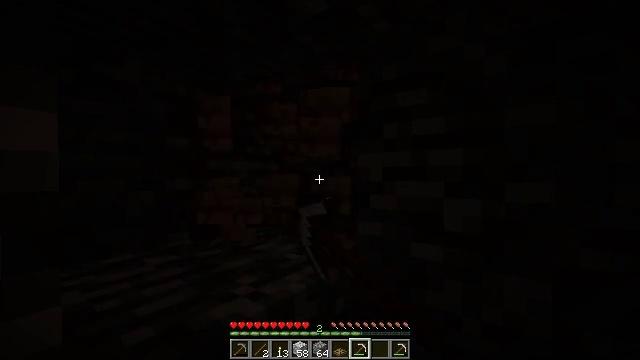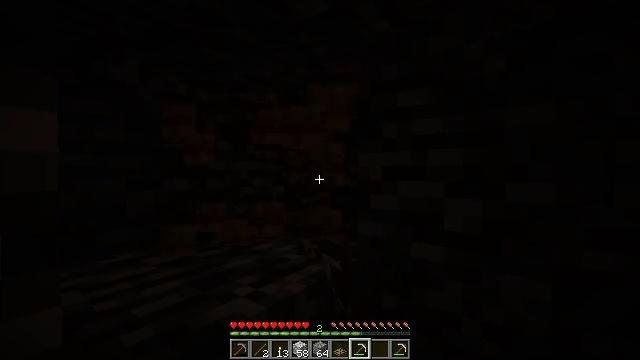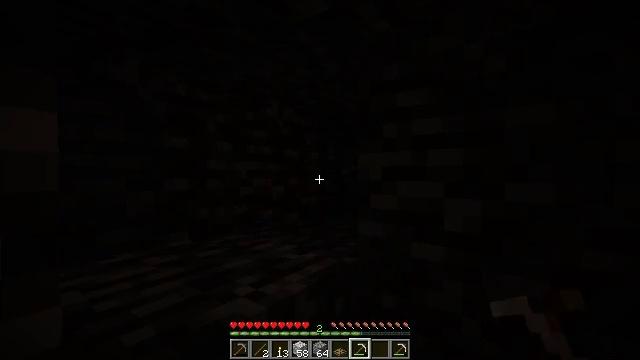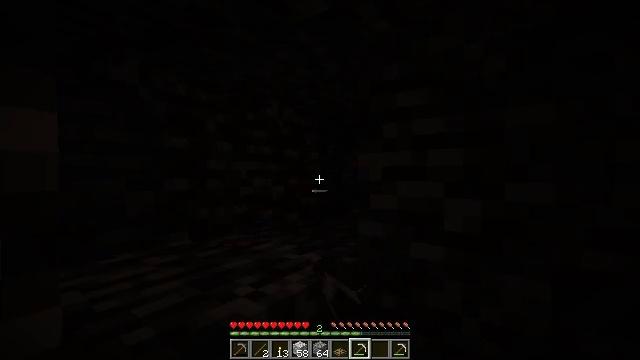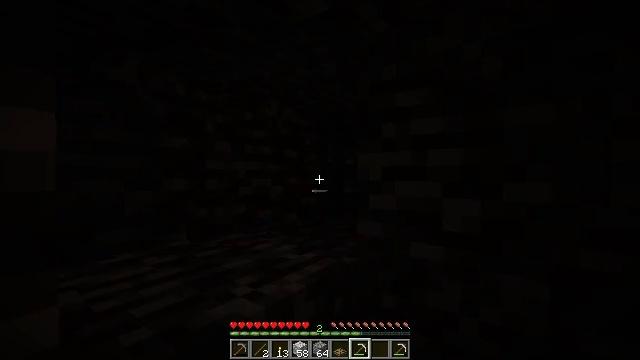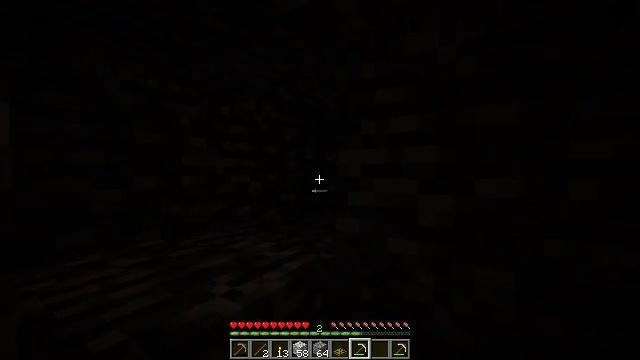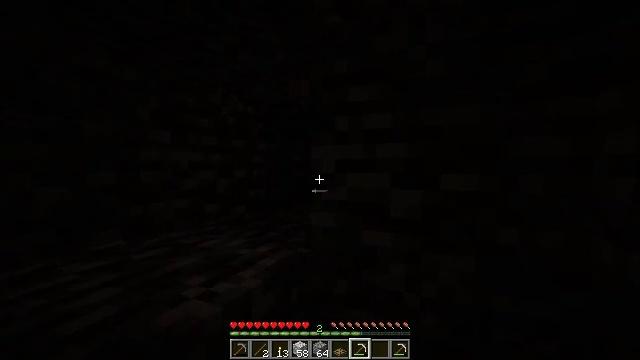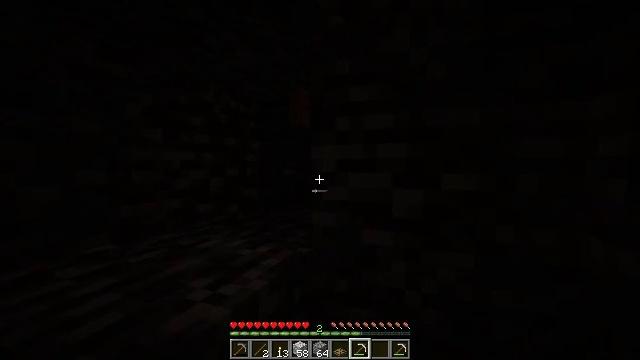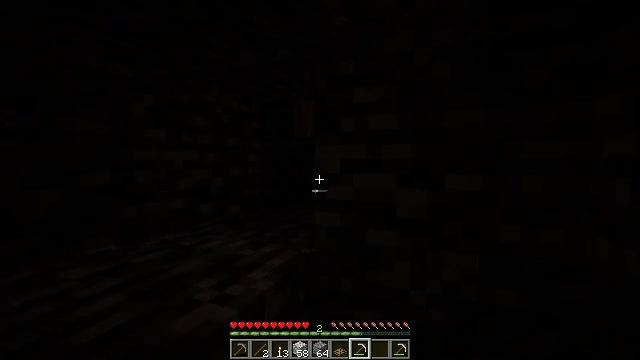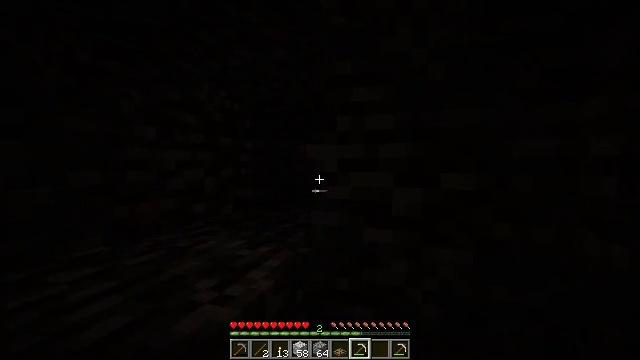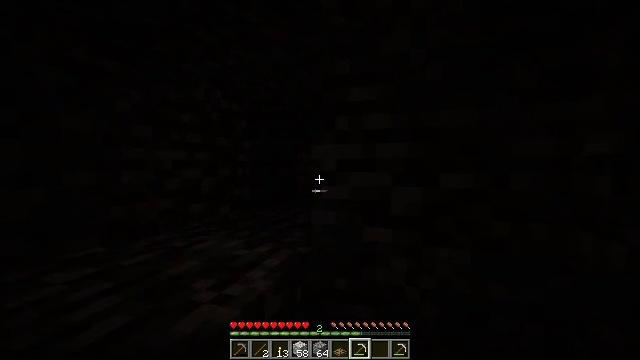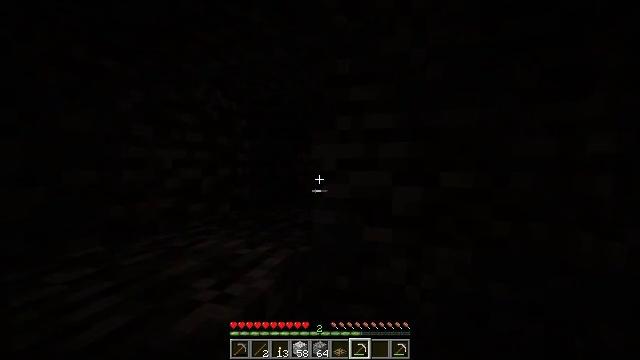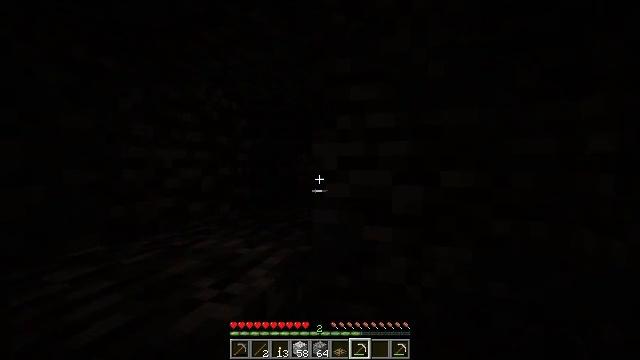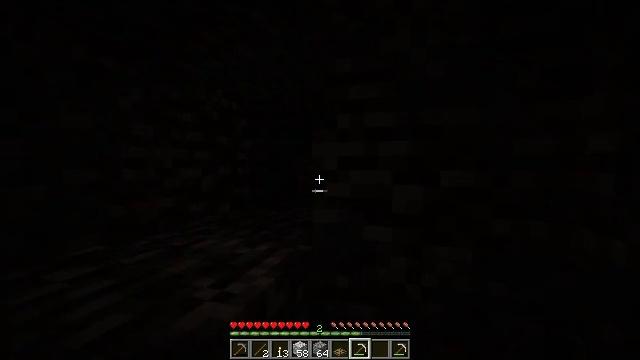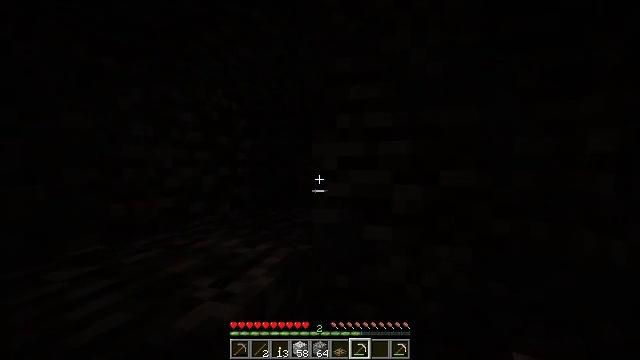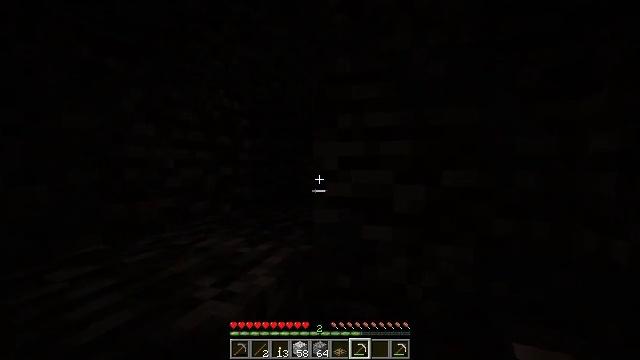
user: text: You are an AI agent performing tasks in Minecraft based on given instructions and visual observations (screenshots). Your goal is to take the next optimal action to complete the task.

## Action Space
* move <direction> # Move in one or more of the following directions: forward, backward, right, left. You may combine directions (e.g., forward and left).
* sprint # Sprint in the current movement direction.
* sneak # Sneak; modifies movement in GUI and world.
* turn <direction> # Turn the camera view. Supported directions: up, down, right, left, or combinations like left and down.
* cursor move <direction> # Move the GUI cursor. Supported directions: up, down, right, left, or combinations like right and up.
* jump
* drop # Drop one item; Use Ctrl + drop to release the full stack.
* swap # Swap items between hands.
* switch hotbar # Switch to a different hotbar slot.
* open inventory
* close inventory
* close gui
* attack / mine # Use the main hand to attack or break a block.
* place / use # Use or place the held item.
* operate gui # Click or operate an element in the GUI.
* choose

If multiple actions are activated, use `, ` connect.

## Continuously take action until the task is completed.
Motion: motion action
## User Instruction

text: Attack the oak trapdoor to recycle it.
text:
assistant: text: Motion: attack / mine
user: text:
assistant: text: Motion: attack / mine
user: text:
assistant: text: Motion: no_op
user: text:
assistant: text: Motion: no_op
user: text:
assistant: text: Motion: move left, turn right
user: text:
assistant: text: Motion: move left, turn right and down
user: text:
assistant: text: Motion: move left, turn right
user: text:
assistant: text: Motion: no_op
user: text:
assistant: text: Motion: turn right
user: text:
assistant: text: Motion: no_op
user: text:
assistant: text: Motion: no_op
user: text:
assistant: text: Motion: no_op
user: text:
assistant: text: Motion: no_op
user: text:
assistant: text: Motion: no_op
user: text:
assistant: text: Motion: no_op
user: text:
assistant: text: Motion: no_op
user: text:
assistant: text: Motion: move left, turn left
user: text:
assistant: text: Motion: move left
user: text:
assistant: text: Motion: move left
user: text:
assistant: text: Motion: move left, turn right
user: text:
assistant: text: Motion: move left, turn right
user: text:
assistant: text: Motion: no_op
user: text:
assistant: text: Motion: no_op
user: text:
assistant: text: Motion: no_op
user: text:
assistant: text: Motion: no_op
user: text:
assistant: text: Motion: no_op
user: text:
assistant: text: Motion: no_op
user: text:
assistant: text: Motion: turn up
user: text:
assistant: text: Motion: turn left and up
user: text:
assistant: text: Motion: turn left and up